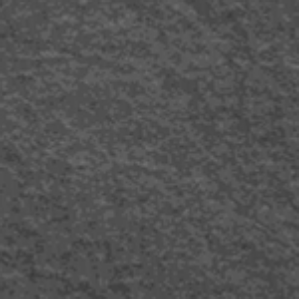
Label: frost